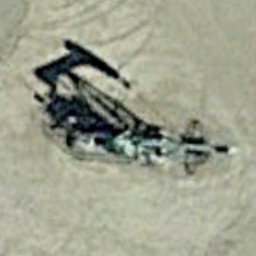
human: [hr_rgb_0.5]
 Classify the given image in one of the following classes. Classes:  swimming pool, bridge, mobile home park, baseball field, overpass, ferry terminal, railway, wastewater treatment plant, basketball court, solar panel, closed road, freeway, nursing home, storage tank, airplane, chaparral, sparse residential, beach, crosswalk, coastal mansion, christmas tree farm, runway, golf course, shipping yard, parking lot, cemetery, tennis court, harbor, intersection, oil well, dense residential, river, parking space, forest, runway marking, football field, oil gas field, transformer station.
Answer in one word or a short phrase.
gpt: oil well